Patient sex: M
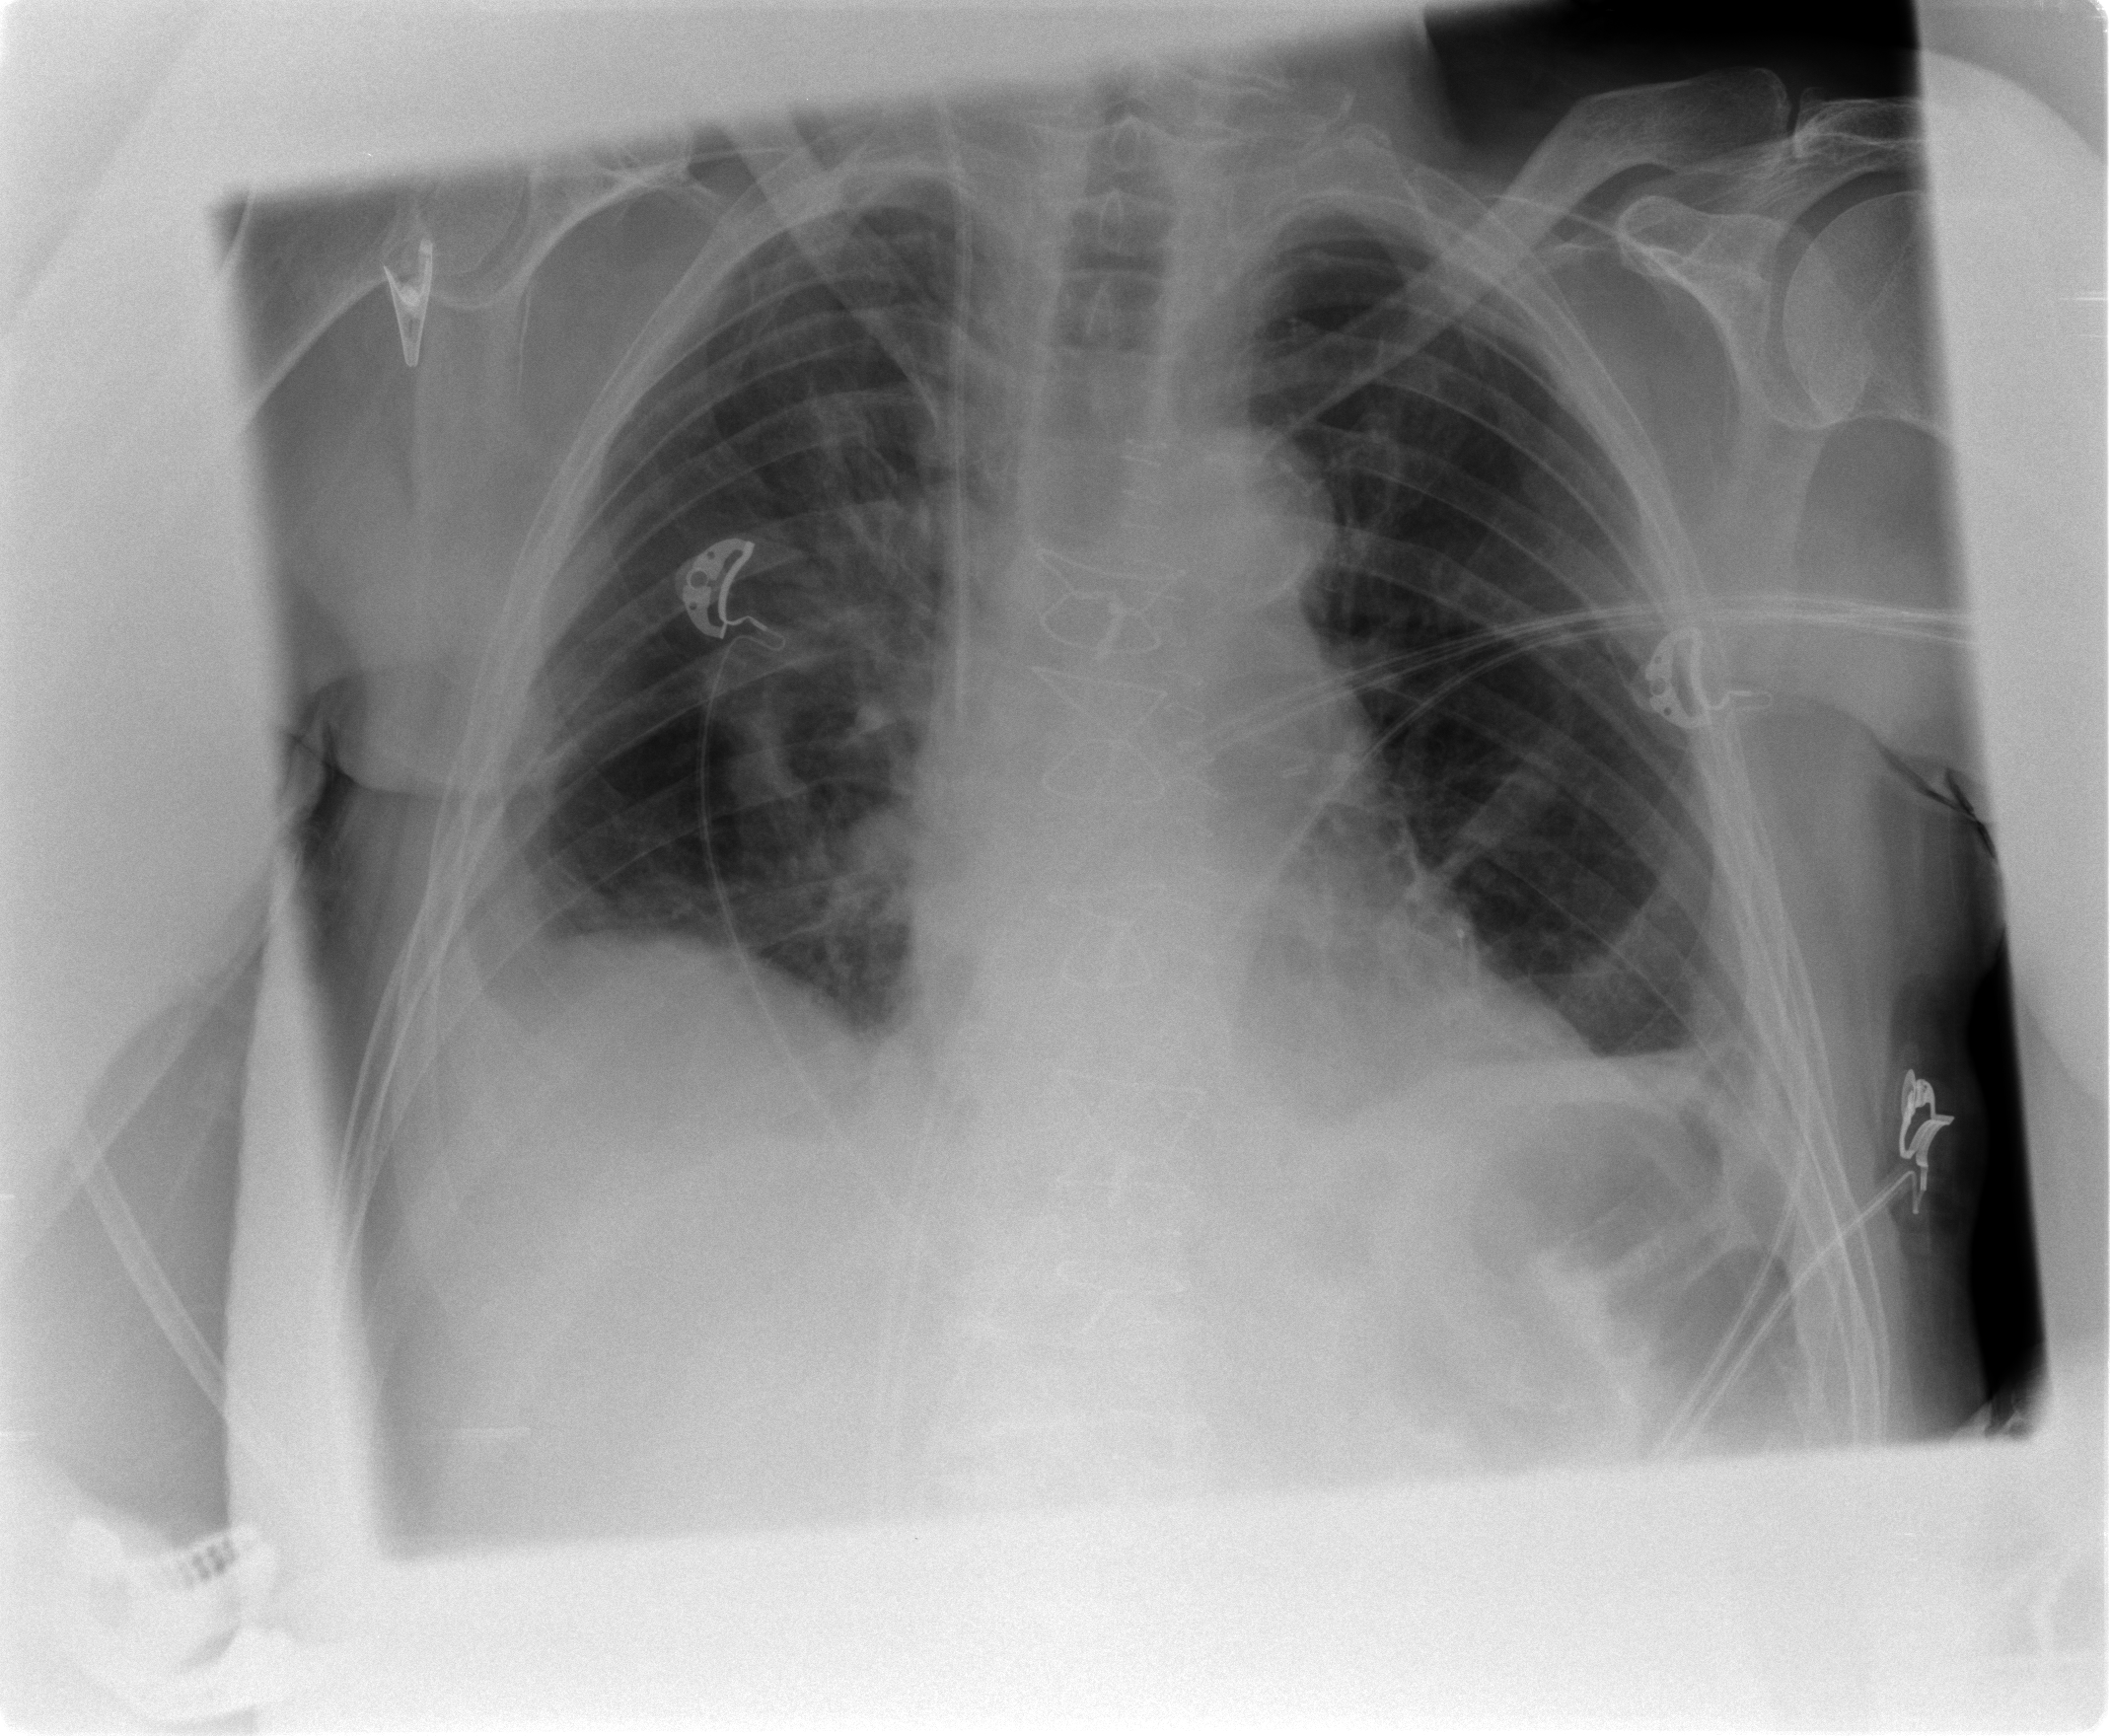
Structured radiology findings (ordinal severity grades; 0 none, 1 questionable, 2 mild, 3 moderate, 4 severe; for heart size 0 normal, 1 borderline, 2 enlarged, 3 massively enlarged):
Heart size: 0
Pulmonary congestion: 2
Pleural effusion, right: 2
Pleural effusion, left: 0
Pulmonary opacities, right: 0
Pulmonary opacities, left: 0
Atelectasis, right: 2
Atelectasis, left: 2